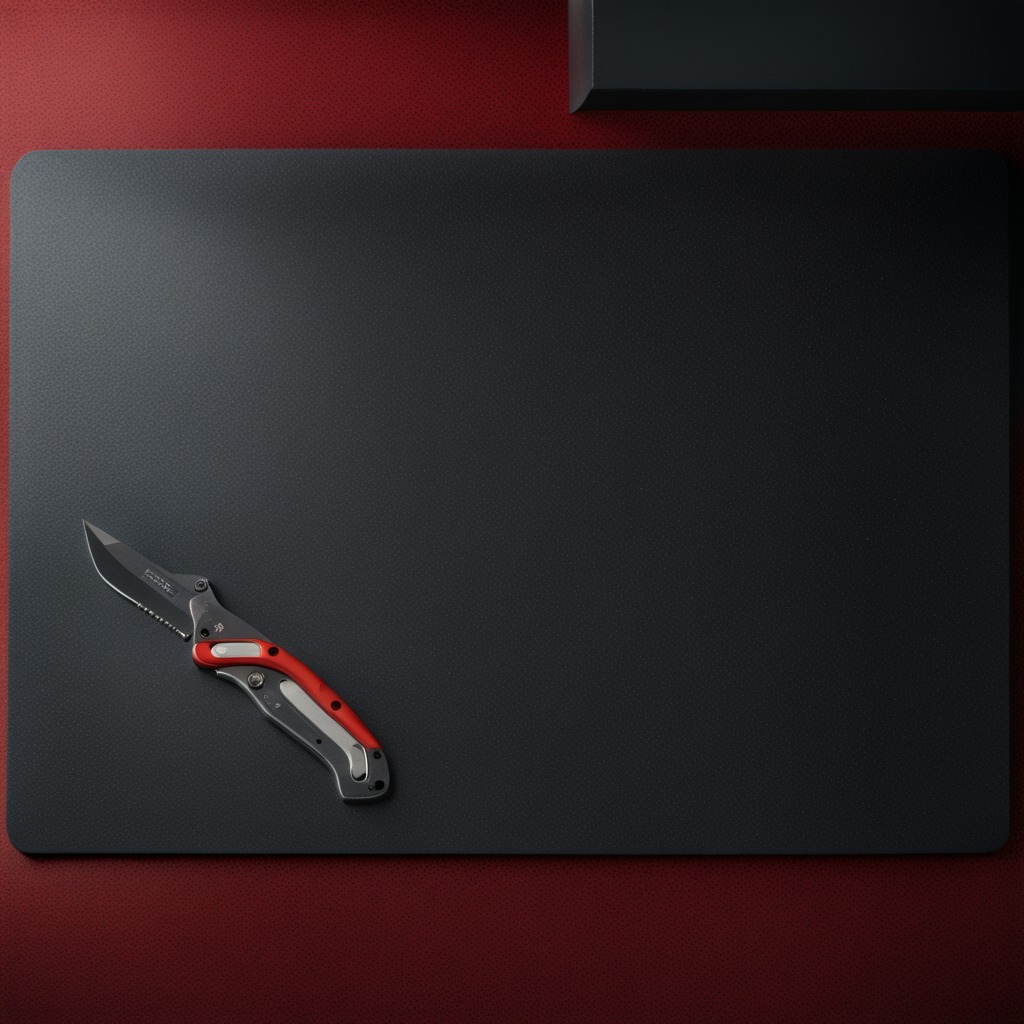
A utility knife lies on the granite tabletop inside a workshop at night.